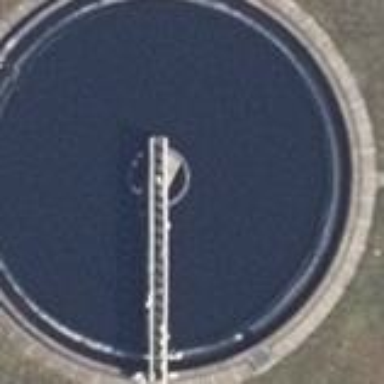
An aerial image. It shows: Image of wastewater.